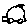
Label: car